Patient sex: M
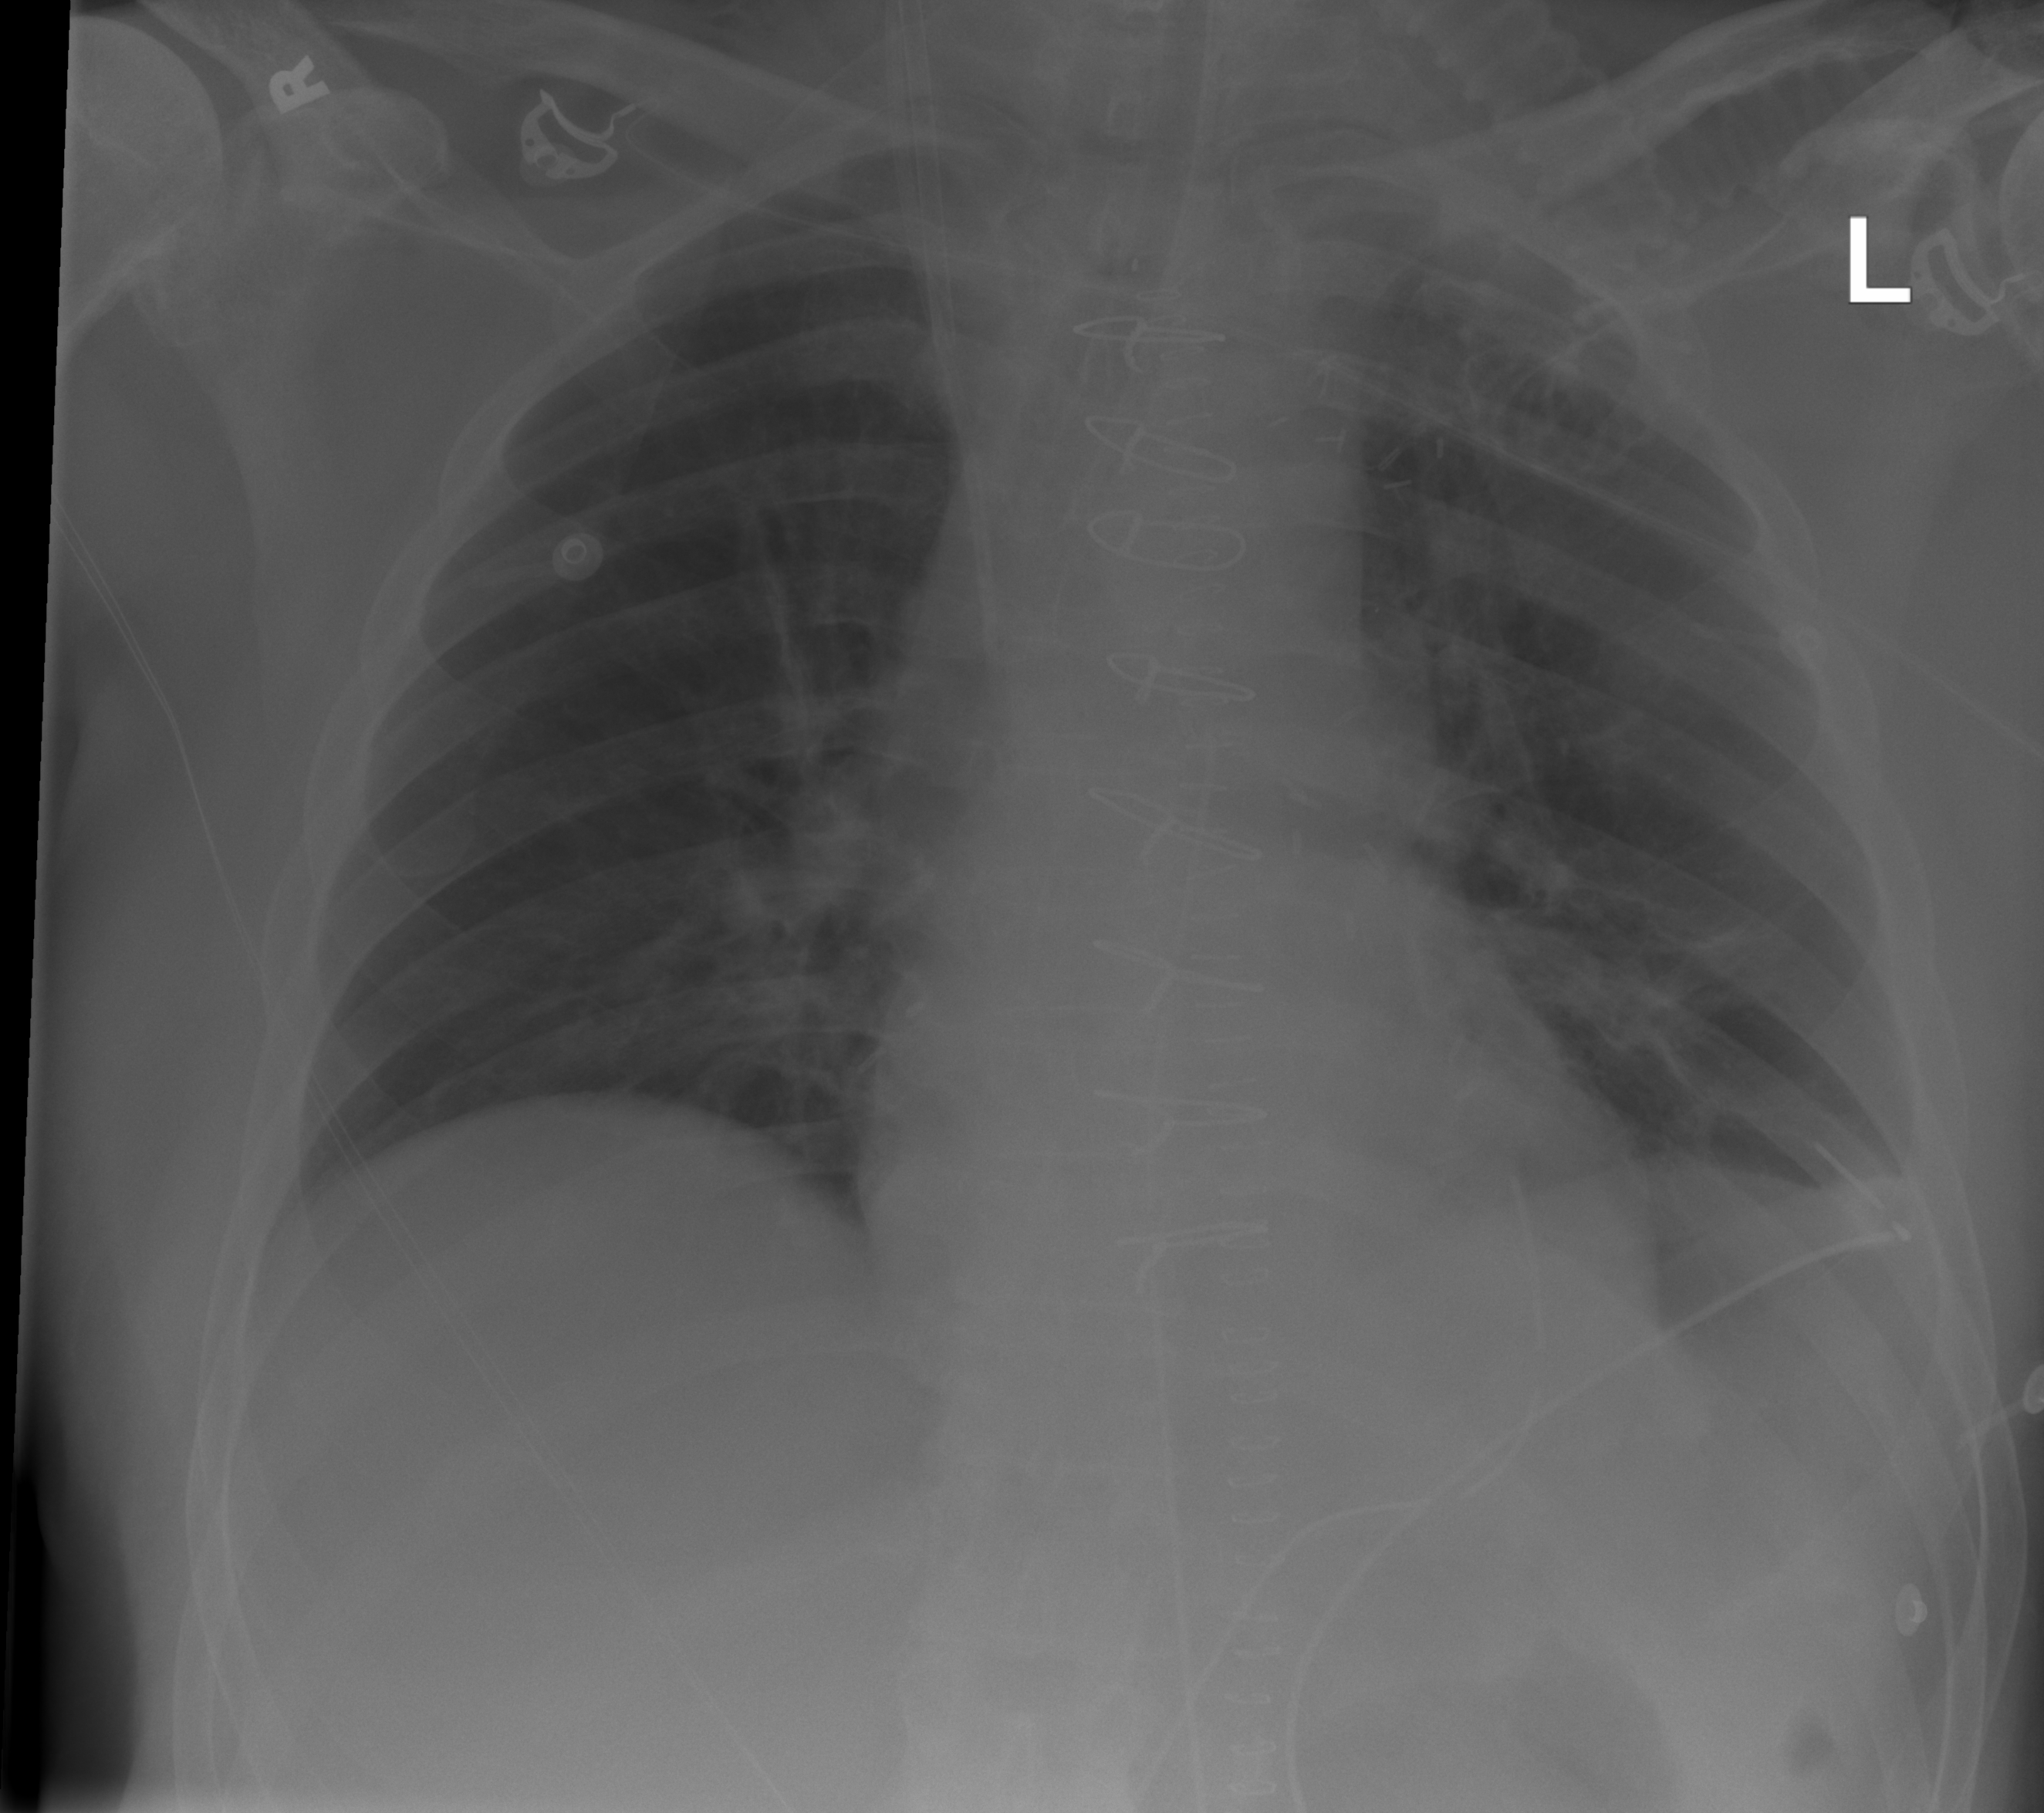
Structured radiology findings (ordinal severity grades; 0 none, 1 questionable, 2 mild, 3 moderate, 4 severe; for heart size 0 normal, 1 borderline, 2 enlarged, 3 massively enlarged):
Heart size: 0
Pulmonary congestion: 0
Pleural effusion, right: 0
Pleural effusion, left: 0
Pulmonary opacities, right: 0
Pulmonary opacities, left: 0
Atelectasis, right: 0
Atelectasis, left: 1